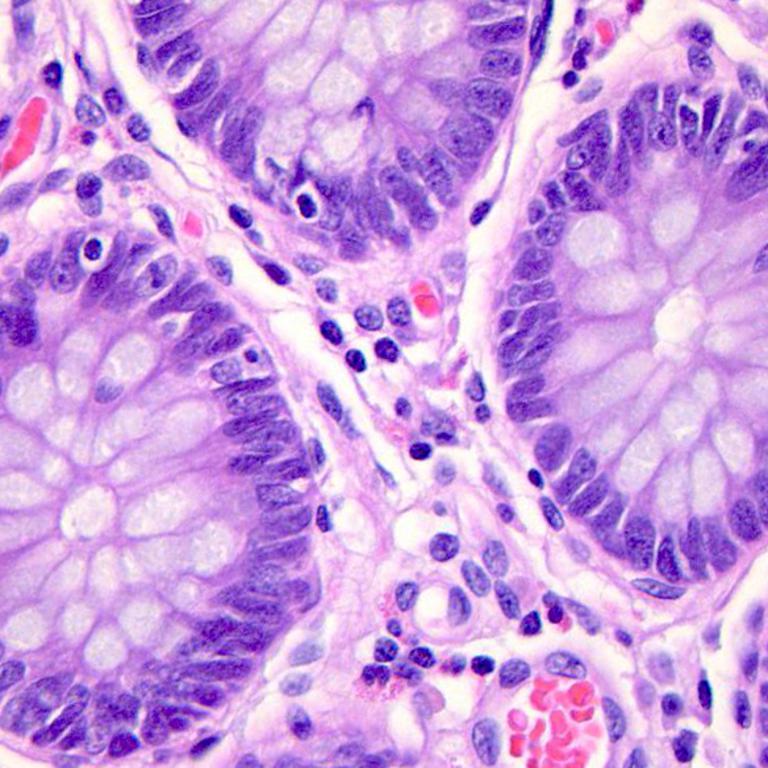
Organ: colon
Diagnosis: benign